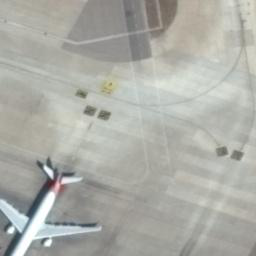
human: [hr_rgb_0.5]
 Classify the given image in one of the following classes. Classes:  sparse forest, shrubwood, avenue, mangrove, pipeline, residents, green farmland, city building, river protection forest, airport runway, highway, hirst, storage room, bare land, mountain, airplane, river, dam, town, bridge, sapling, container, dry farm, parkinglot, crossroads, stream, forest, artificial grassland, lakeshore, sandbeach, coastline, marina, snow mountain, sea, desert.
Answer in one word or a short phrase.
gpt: airplane